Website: lowes
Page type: billing-address
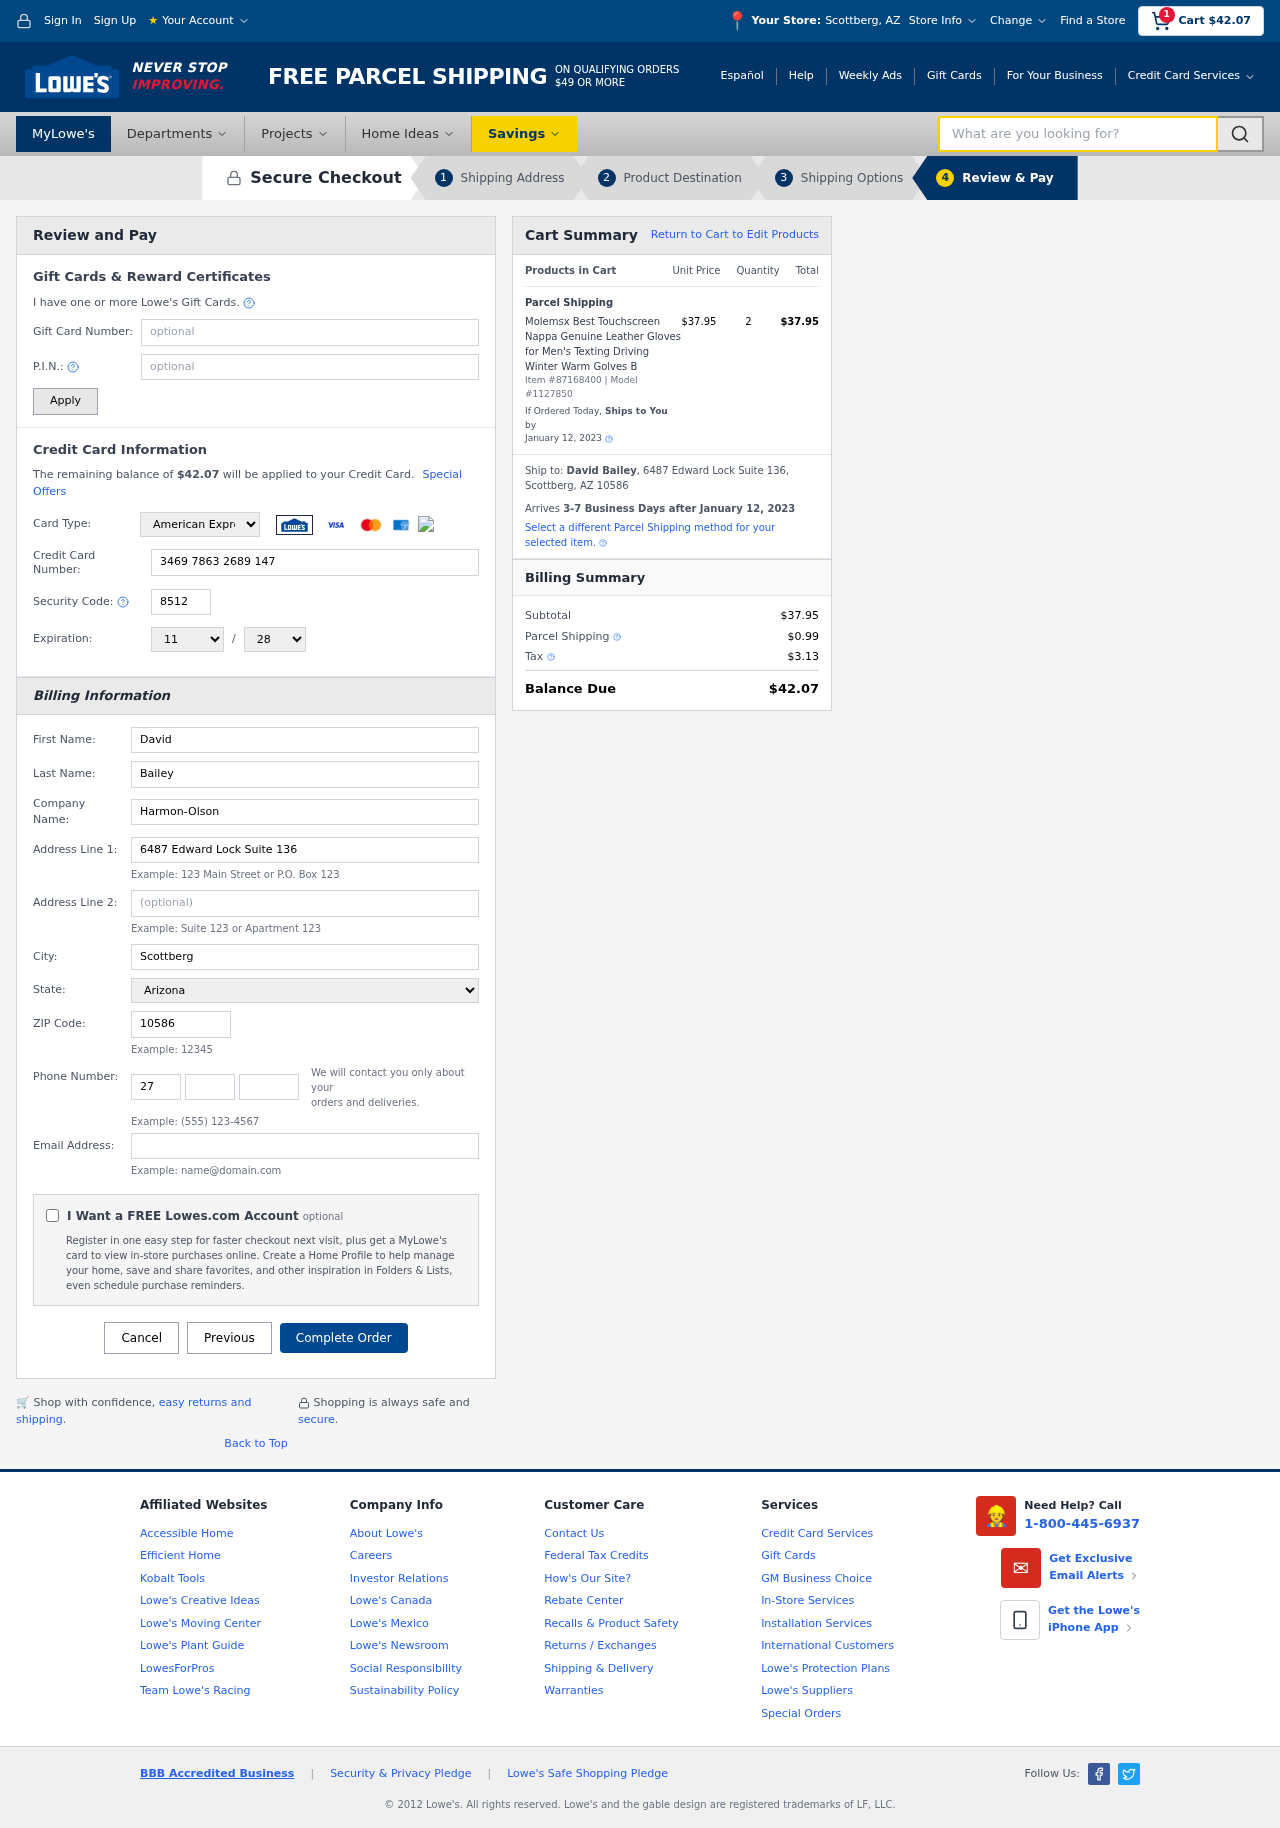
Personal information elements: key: PII_CARD_CVV
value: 8512
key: PII_CARD_EXPIRY_MONTH
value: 11
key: PII_CARD_EXPIRY_YEAR
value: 28
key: PII_CARD_NUMBER
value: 3469 7863 2689 147
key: PII_CARD_TYPE
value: American Express
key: PII_CITY
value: Scottberg
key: PII_CITY_STATE
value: Scottberg, AZ
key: PII_COMPANY
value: Harmon-Olson
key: PII_EMAIL
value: david.bailey@yahoo.com
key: PII_FIRSTNAME
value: David
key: PII_FULLNAME
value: David Bailey
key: PII_LASTNAME
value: Bailey
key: PII_PHONE_AREA
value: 277
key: PII_PHONE_PREFIX
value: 552
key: PII_PHONE_SUFFIX
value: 7506
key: PII_POSTCODE
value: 10586
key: PII_STATE
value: Arizona
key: PII_STREET
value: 6487 Edward Lock Suite 136
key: PII_CITY_STATE_ZIP
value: Scottberg, AZ 10586
Product elements: key: PRODUCT1_NAME
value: Molemsx Best Touchscreen Nappa Genuine Leather Gloves for Men's Texting Driving Winter Warm Golves B
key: PRODUCT1_PRICE
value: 37.95
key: PRODUCT1_QUANTITY
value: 2
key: PRODUCT_ITEM_NUMBER
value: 87168400
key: PRODUCT_MODEL_NUMBER
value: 1127850
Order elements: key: ORDER_SUBTOTAL
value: $42.07
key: ORDER_TOTAL
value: $42.07
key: ORDER_SHIPPING_DATE
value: January 12, 2023
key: ORDER_SUBTOTAL
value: $37.95
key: ORDER_DELIVERY_DATE
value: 3-7 Business Days after January 12, 2023
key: ORDER_SHIPPING_DATE2
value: January 12, 2023
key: ORDER_SUBTOTAL2
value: $37.95
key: ORDER_SHIPPING_COST
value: $0.99
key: ORDER_TAX
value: $3.13
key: ORDER_TOTAL2
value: $42.07
Search elements: key: HEADER_SEARCH
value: What are you looking for?